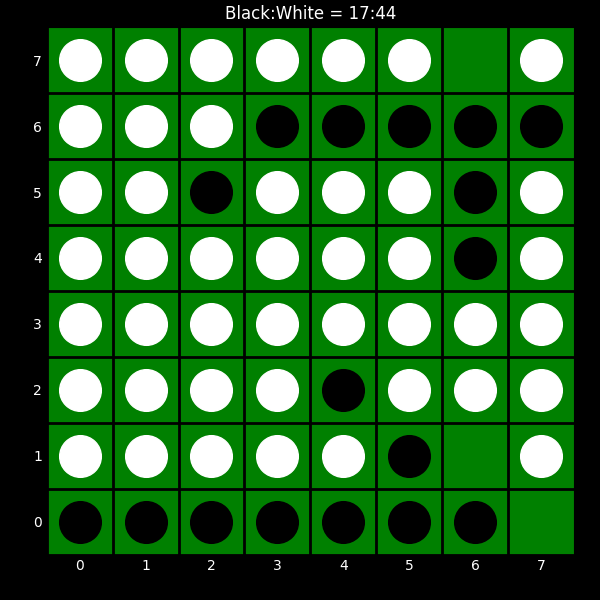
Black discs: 17
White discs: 44